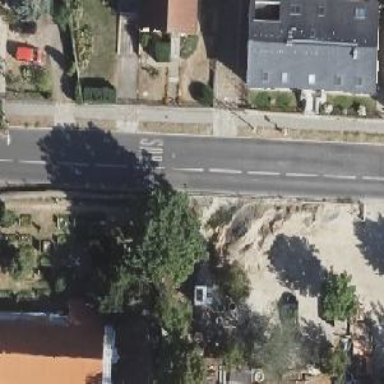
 with cycleway on the right side that is shared with buses."